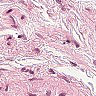
Metastatic tissue present: no